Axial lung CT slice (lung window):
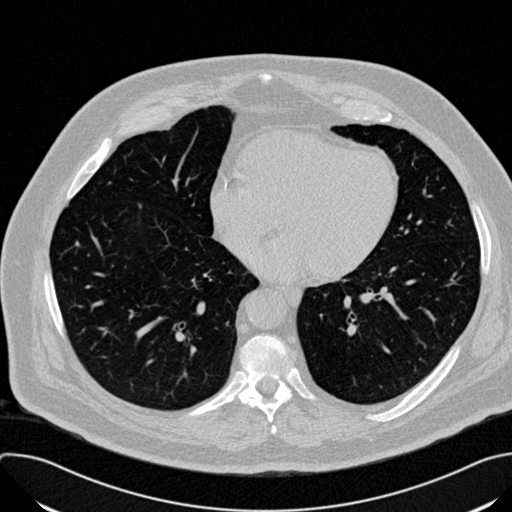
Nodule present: no